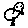
Label: bird